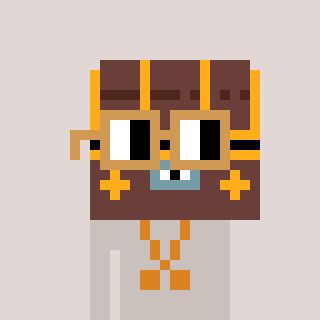
a pixel art character with square brown glasses, a treasure chest-shaped head and a foggrey-colored body on a warm background